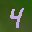
Label: 4